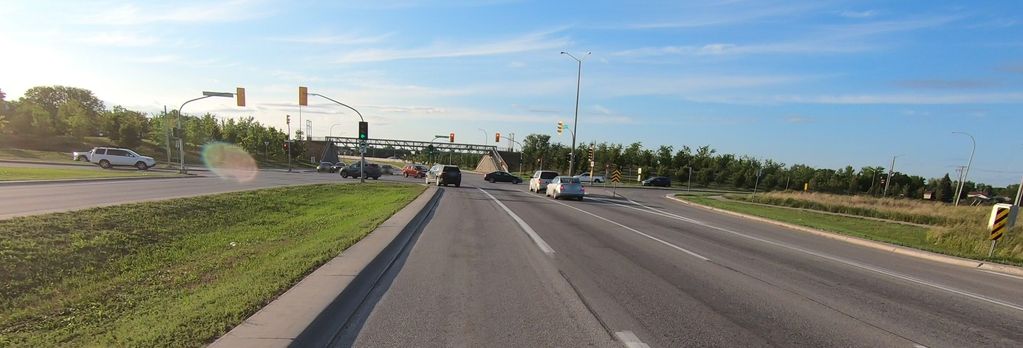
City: winnipeg